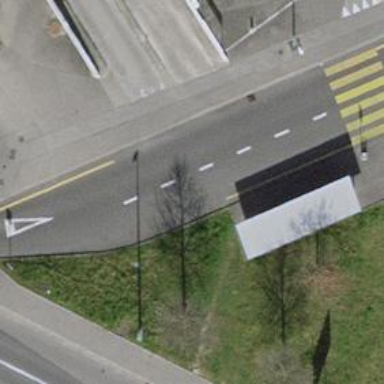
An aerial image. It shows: Bicycle parking area with asphalt surface.